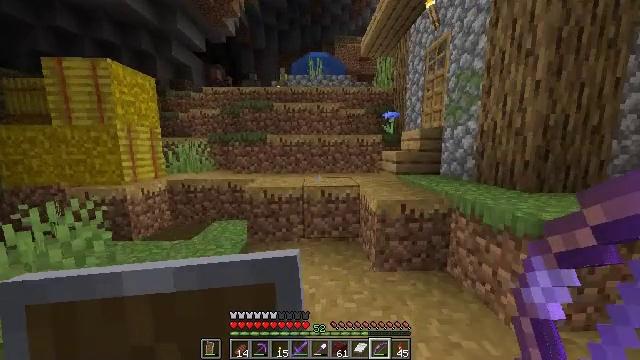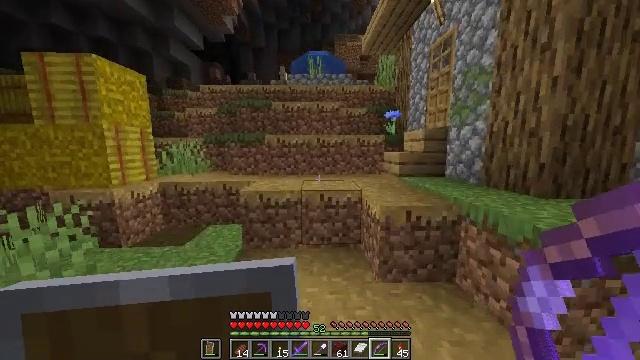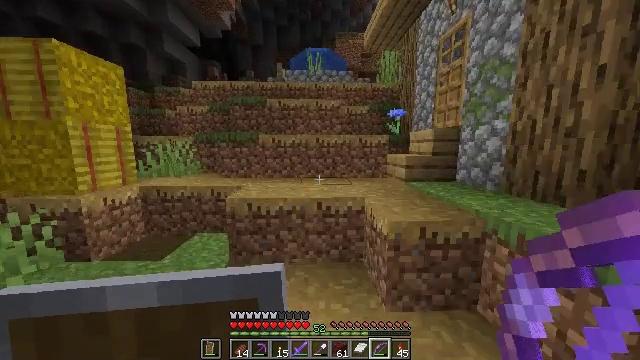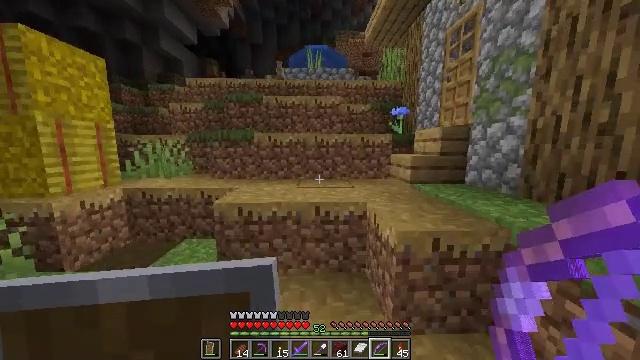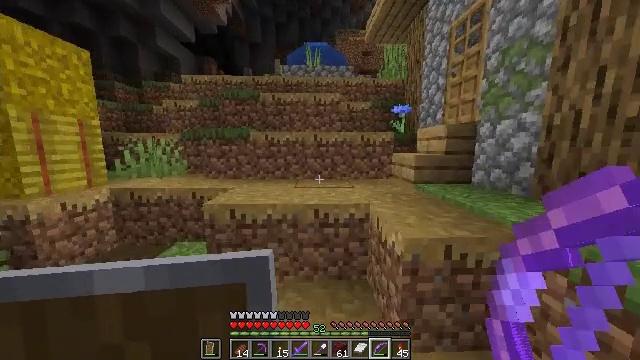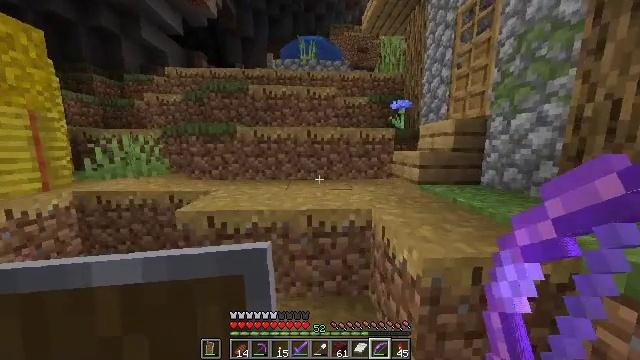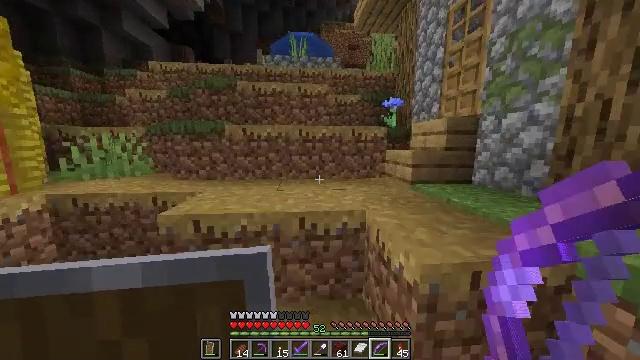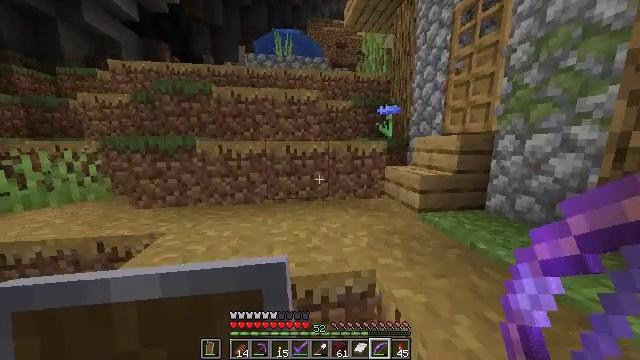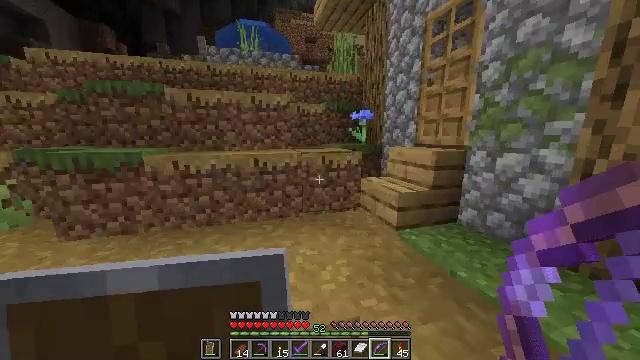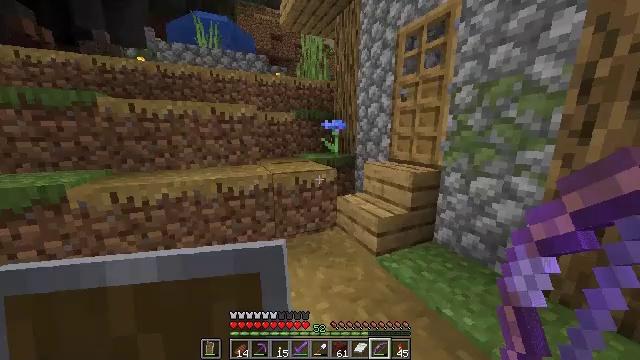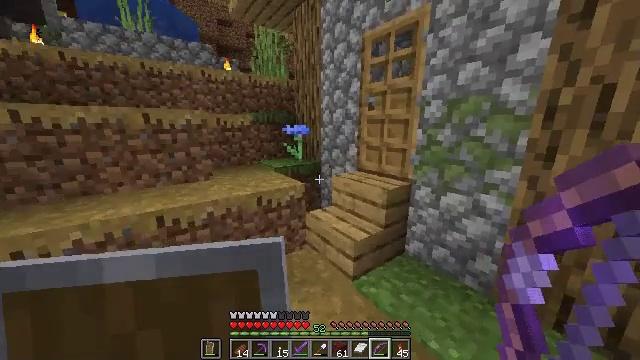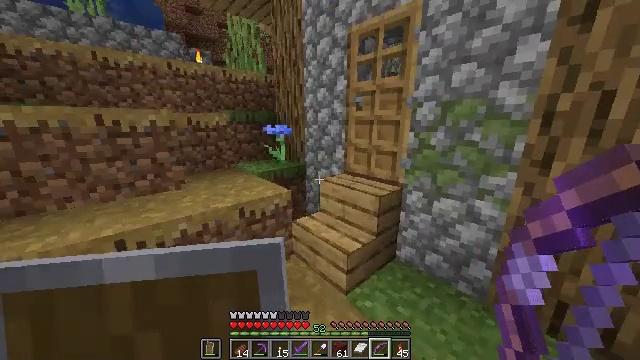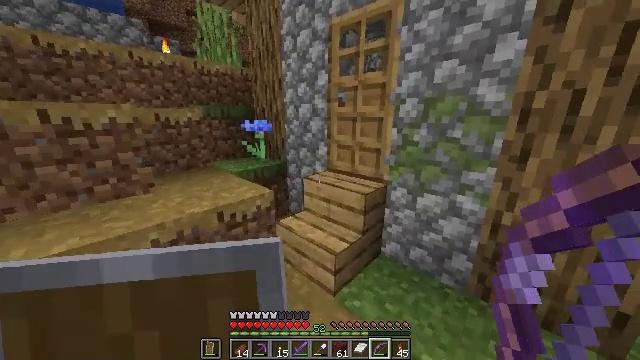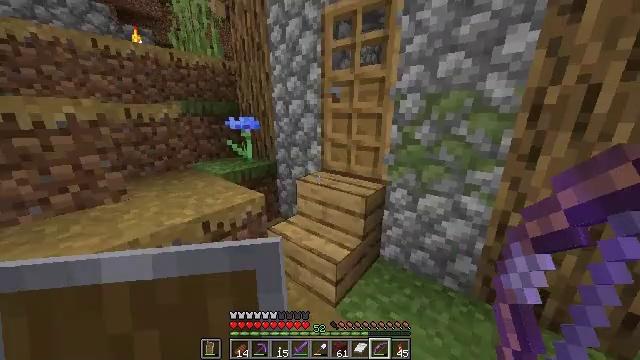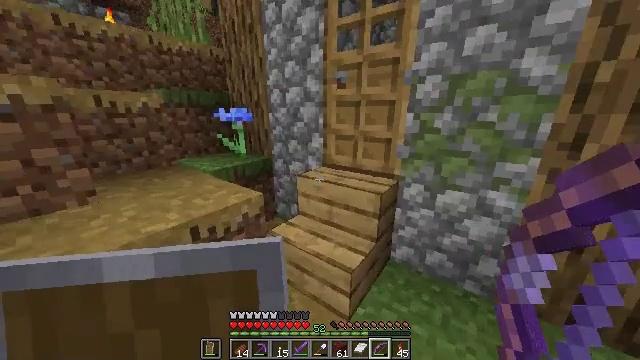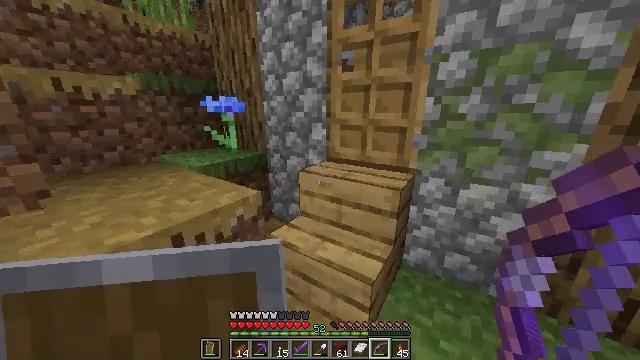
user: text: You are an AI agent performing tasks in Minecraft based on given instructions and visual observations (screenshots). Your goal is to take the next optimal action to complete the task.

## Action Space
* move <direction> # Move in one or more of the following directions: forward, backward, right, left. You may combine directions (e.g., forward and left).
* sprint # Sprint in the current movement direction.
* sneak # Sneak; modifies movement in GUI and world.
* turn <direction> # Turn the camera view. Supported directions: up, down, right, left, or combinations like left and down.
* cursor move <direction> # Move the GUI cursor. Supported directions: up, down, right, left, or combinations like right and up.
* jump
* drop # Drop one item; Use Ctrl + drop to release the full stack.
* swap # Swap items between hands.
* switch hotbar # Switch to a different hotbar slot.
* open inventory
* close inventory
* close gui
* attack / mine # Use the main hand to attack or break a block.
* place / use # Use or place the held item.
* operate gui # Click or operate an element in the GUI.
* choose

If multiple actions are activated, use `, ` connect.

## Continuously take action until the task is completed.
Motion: motion action
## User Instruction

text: Mine the bell from its post.
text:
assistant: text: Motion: move forward
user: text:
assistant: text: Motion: move forward
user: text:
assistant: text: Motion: move forward
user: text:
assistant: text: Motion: move forward
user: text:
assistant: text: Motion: move forward, turn right
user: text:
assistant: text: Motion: move forward, turn right
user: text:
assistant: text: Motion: move forward, turn right, jump
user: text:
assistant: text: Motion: move forward, turn right and down, jump
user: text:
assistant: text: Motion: move forward, turn right, jump
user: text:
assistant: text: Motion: move forward, turn right and down, jump
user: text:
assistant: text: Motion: move forward, turn right and down
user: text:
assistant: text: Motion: move forward, turn right and down
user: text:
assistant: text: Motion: move forward, turn right
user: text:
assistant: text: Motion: move forward, turn right
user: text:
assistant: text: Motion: move forward, turn right
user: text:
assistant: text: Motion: move forward, turn right
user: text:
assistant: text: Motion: move forward, turn right
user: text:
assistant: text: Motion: move forward, turn right
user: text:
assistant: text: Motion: move forward, turn right
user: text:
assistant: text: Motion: move forward, turn right
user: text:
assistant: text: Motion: move forward, turn right
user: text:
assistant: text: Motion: move forward, turn right
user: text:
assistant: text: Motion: no_op
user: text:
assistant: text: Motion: no_op
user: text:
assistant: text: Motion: use / place
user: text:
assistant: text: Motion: use / place
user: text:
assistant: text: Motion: no_op
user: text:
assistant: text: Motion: no_op
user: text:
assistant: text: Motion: no_op
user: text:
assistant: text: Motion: move forward and move right